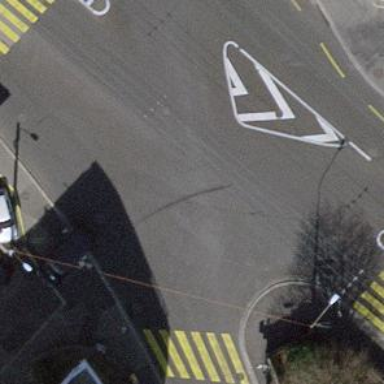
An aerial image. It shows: Tertiary road with asphalt surface and trolley wire.